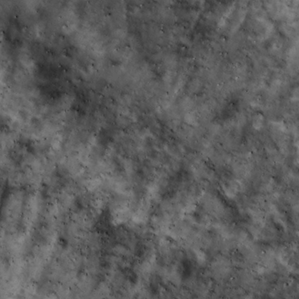
Label: non_frost